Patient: sex F, age 63
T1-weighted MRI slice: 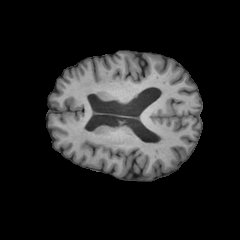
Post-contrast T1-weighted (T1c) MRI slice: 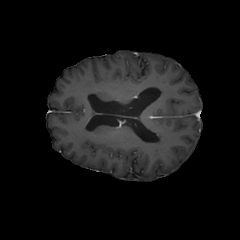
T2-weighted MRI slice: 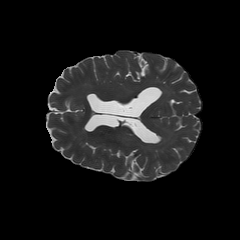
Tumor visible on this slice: no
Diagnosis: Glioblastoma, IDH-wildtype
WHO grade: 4